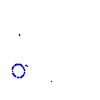
Particle: proton